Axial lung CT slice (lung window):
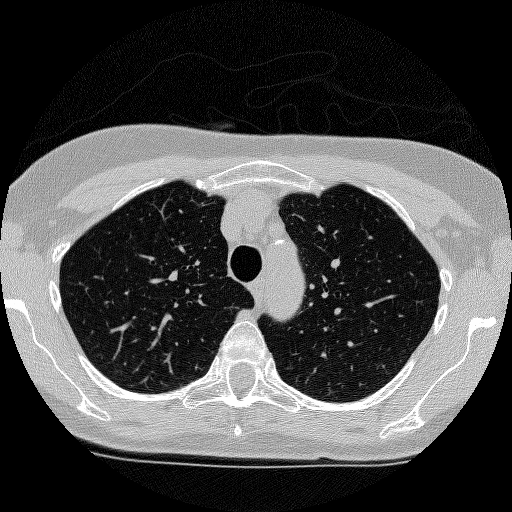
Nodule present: no